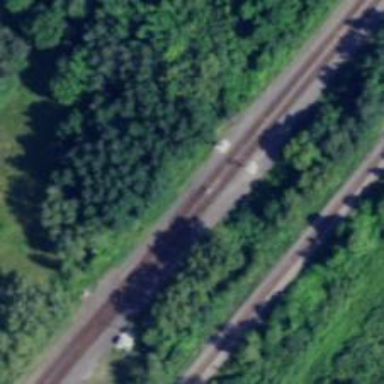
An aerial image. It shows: Railway crossover.